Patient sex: M
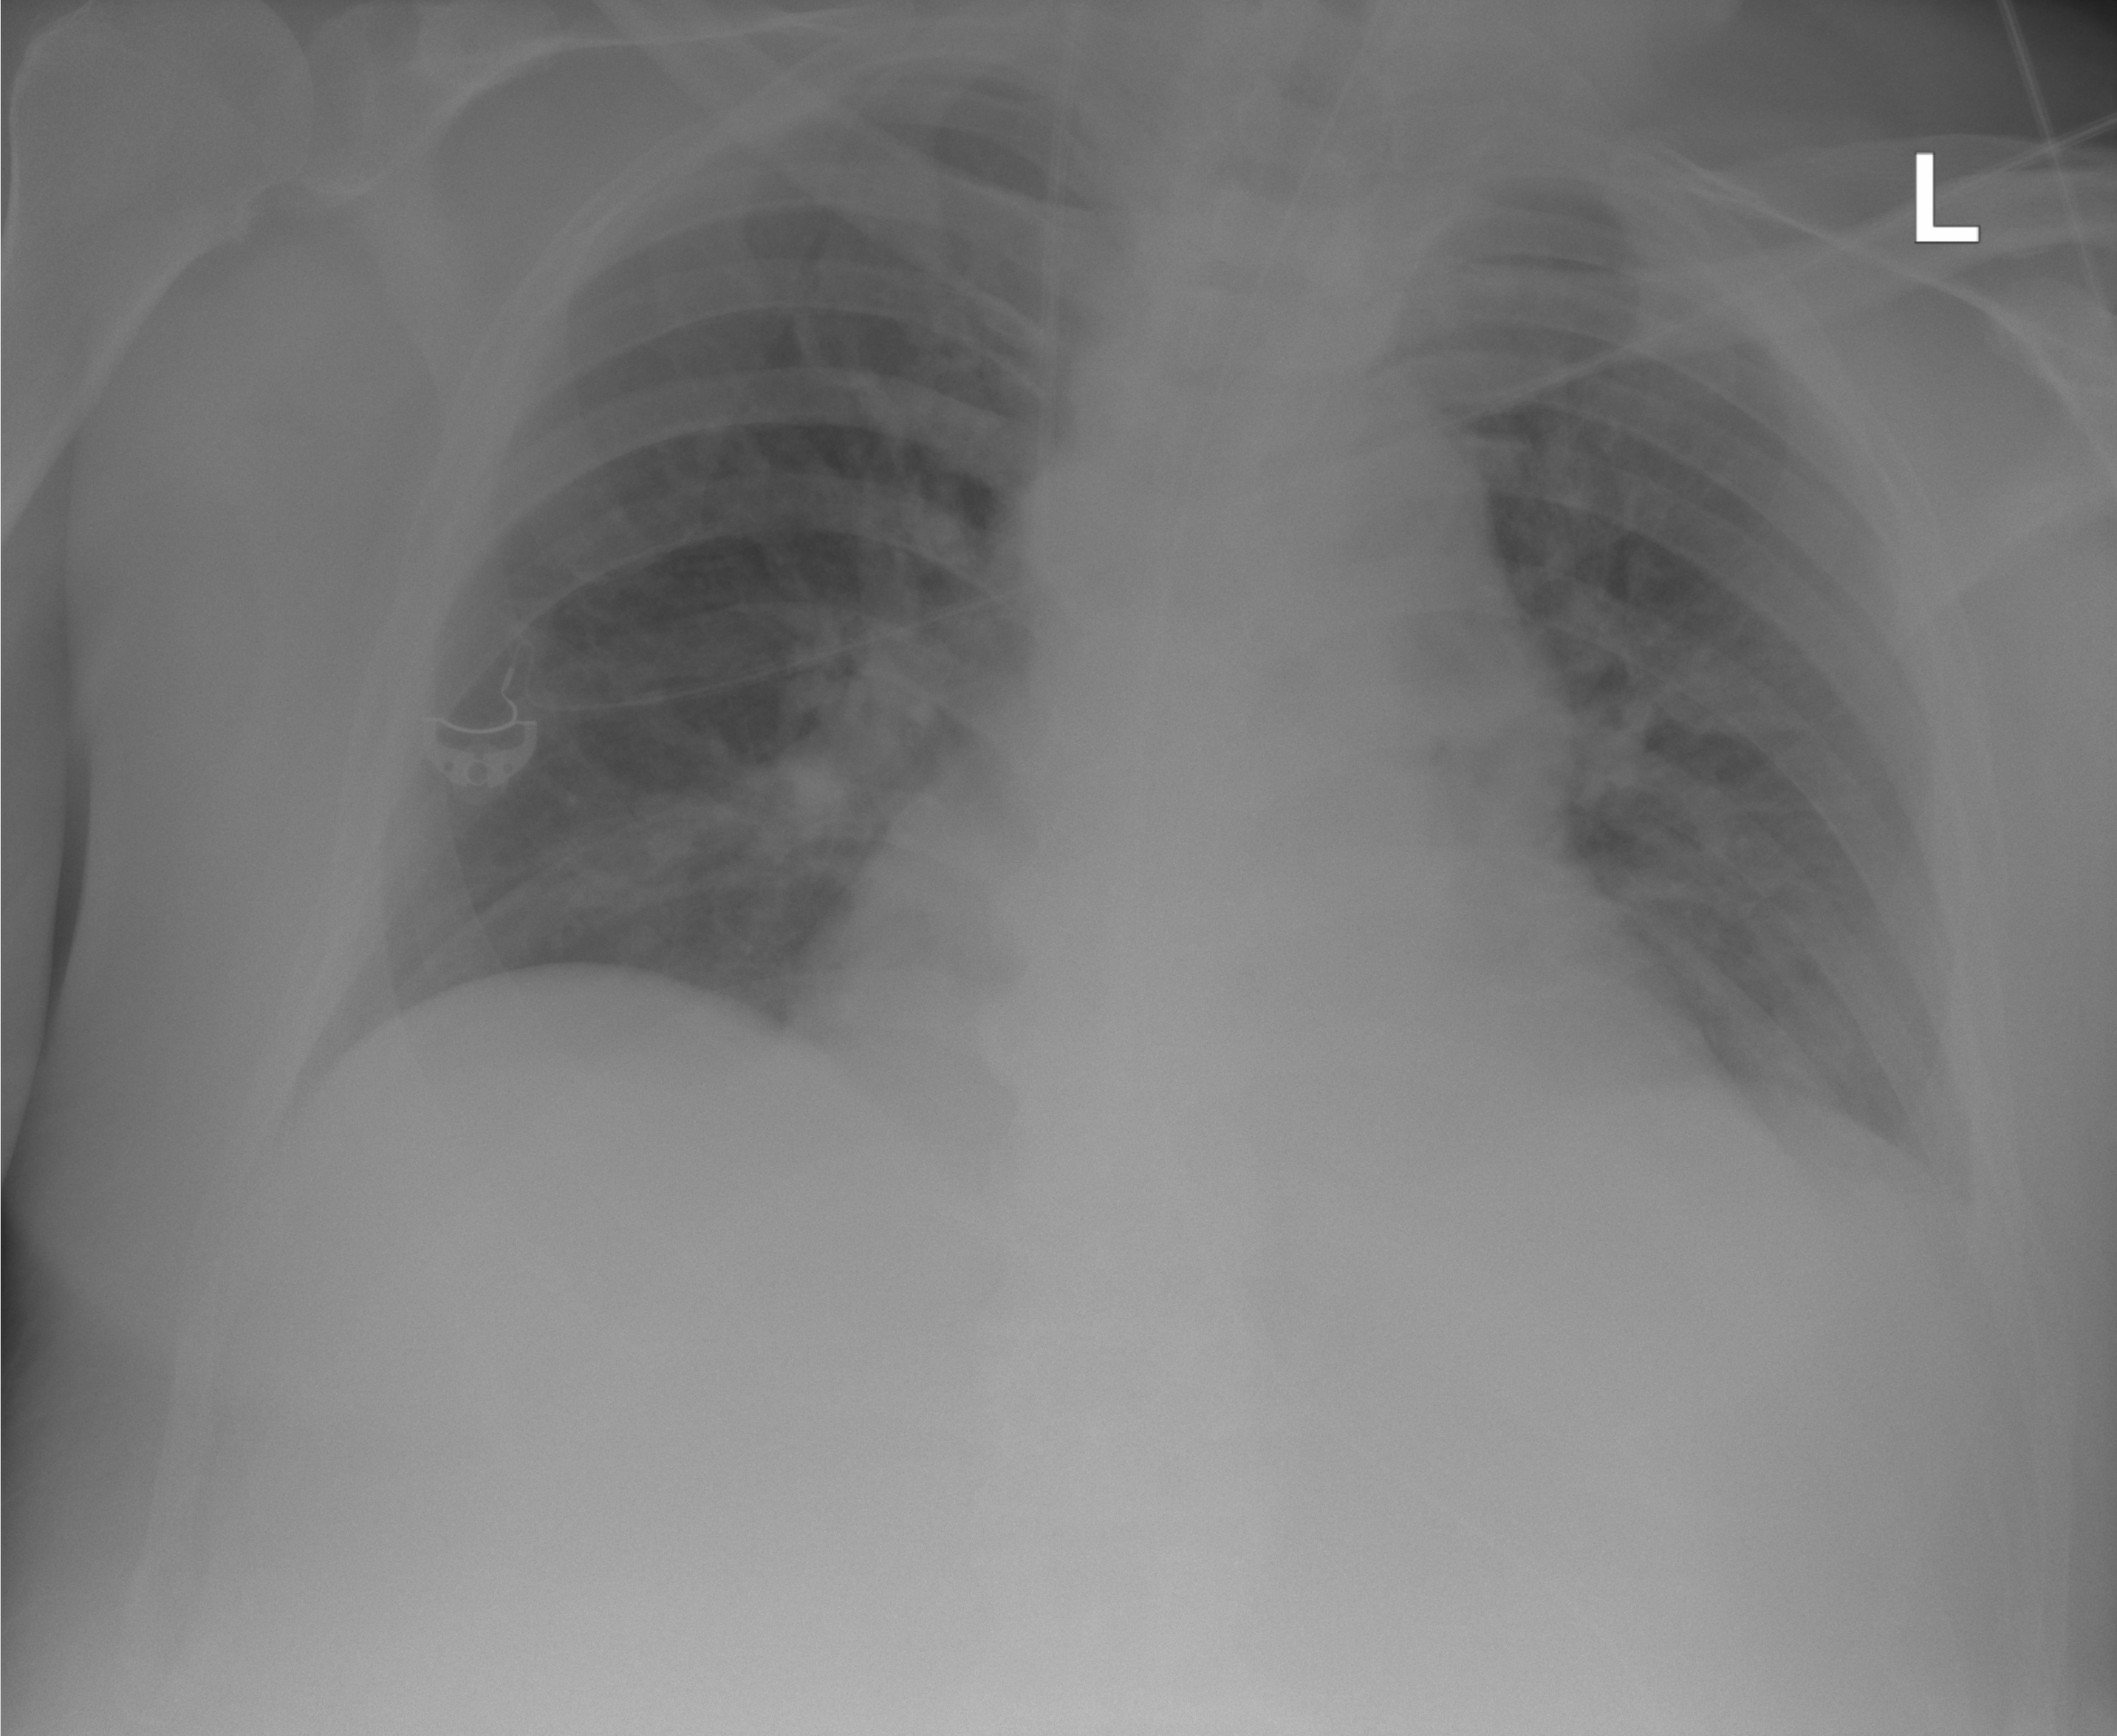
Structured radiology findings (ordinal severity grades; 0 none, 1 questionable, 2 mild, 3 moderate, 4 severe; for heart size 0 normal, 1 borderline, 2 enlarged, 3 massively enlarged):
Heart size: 1
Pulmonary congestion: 0
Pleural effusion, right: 0
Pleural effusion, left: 2
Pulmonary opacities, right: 0
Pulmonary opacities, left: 0
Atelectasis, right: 0
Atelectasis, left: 0